Question: What offer is shown in the image?
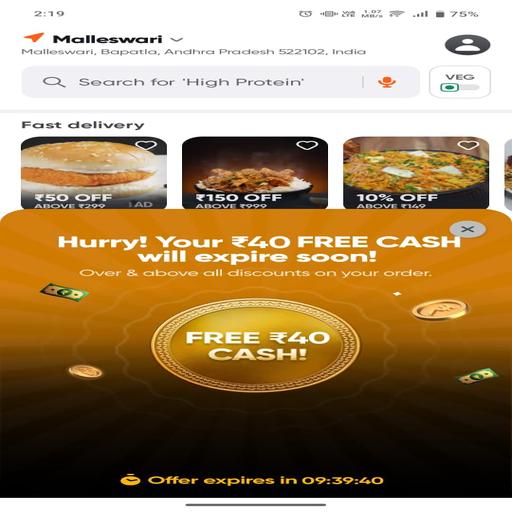
Answer: Â¹40 free cash